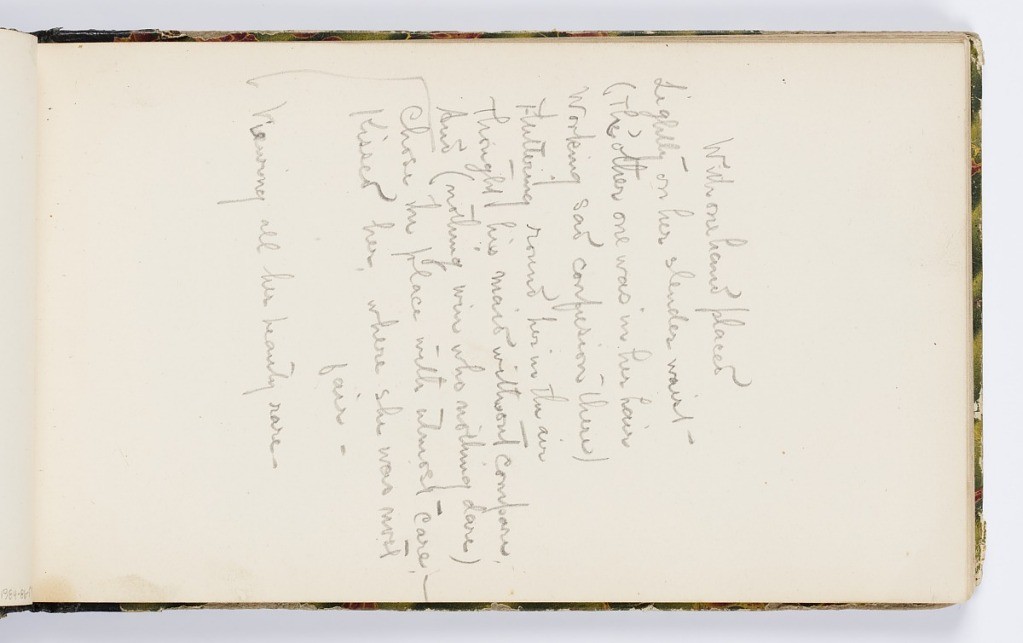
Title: Sketchbook Page: Page of Poetry
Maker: Kenyon Cox, American, 1856–1919
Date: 1875
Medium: Graphite on paper
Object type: Sketchbook folio
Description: Page of poetry beginning with the lines: "With one hand placed / Lightly on her slender waist-"